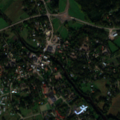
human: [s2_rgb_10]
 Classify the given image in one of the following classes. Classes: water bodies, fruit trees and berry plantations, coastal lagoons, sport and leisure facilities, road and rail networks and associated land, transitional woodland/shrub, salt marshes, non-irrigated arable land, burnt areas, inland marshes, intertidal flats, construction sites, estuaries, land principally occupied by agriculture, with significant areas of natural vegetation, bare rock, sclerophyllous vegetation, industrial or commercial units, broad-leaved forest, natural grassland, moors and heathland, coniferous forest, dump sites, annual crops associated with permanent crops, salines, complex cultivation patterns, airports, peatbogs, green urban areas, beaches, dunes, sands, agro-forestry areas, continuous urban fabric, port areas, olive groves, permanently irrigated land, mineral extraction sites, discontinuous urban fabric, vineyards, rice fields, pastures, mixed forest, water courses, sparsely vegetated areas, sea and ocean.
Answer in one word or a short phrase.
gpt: discontinuous urban fabric, non-irrigated arable land, land principally occupied by agriculture, with significant areas of natural vegetation, coniferous forest, mixed forest